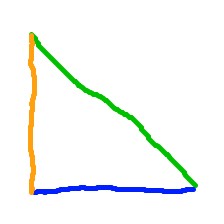
Shape: triangle